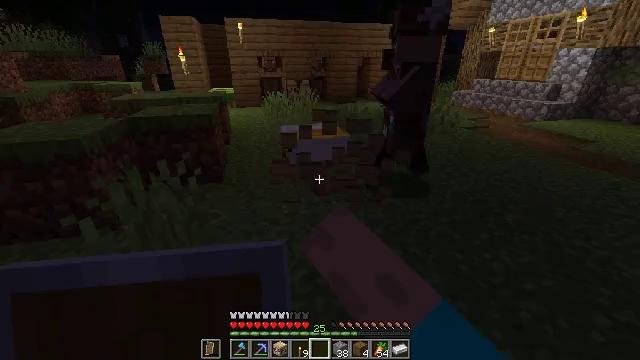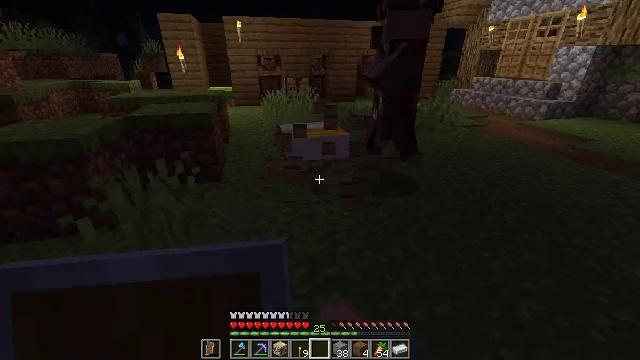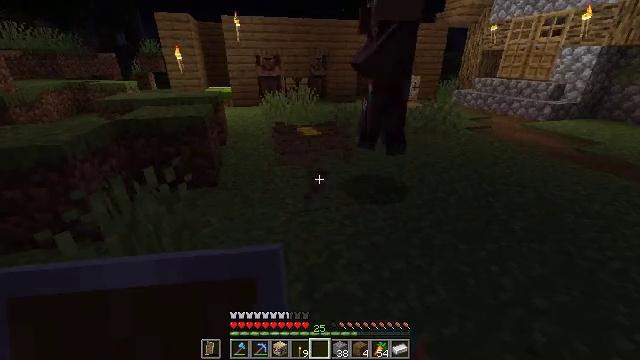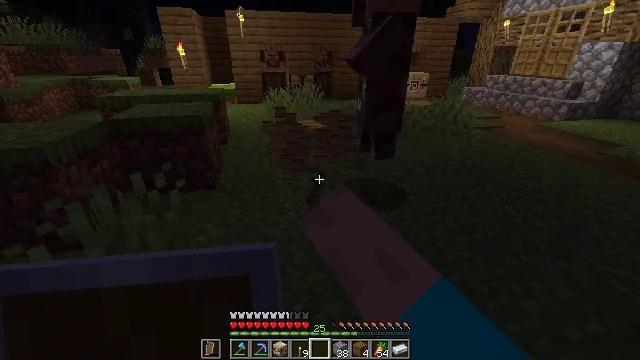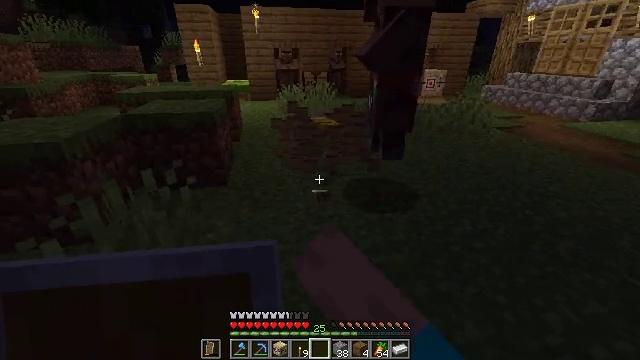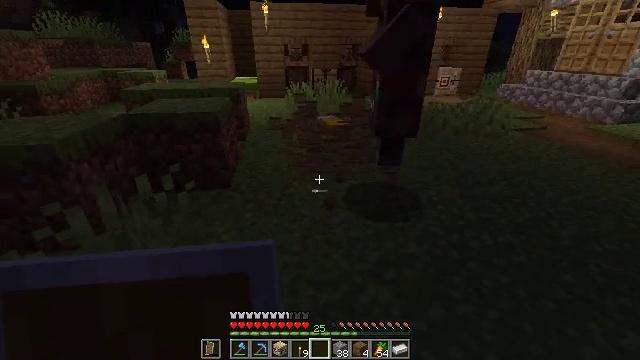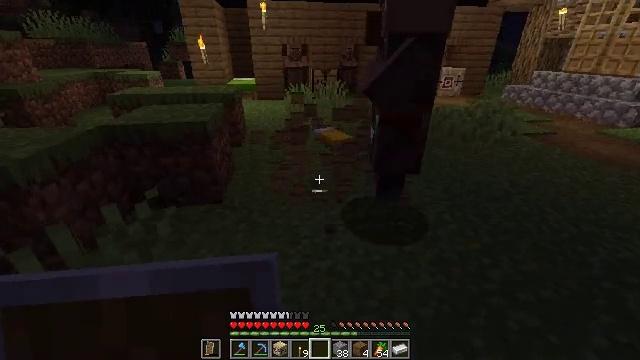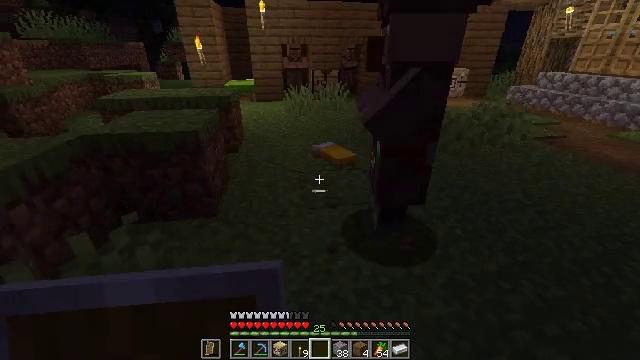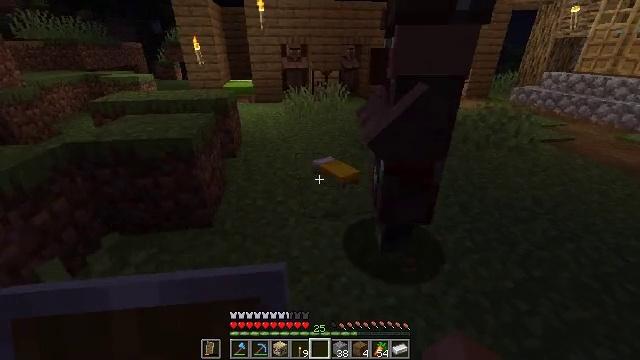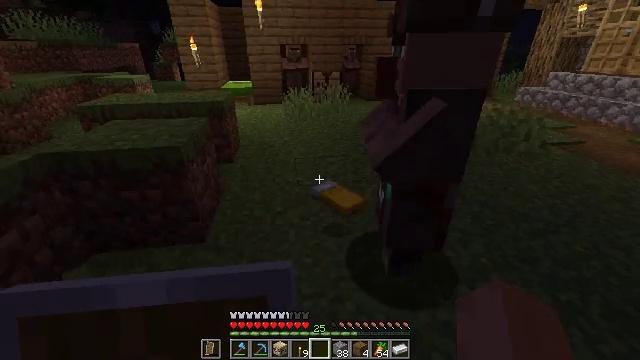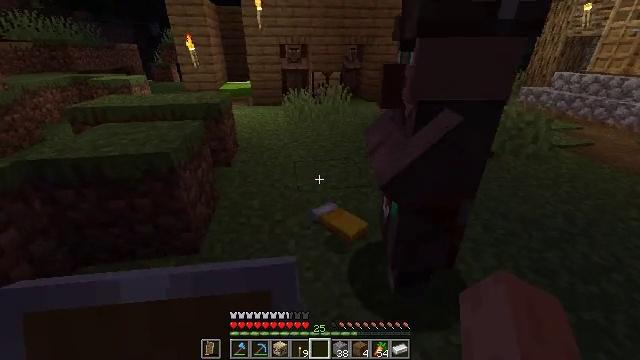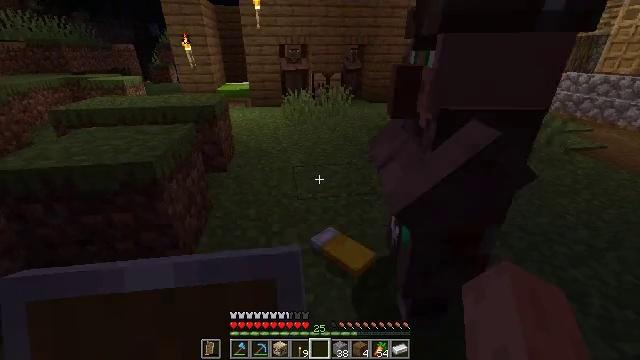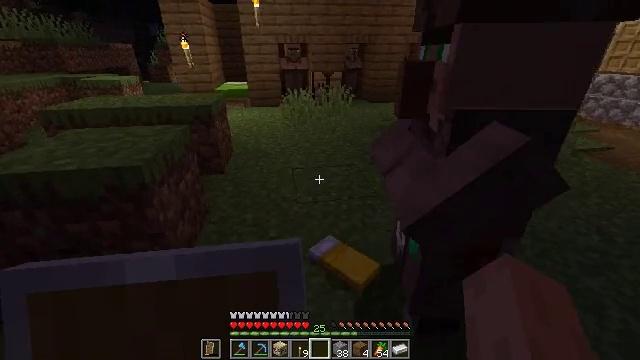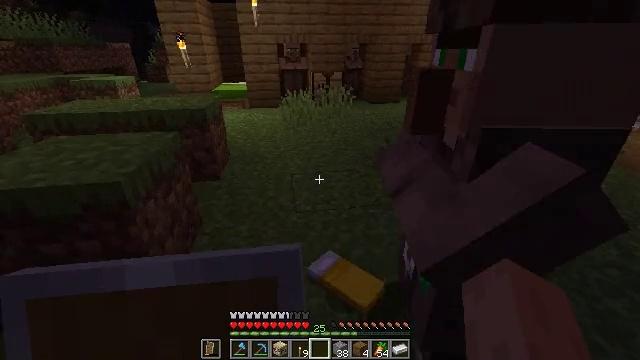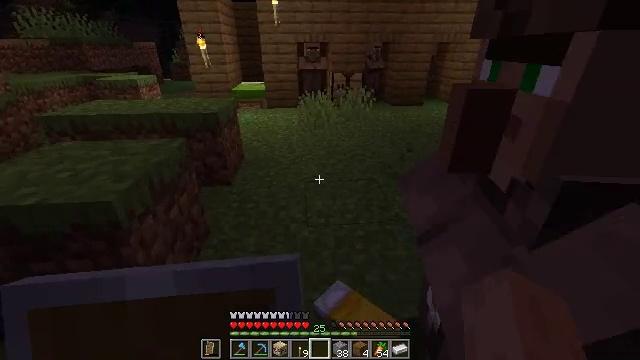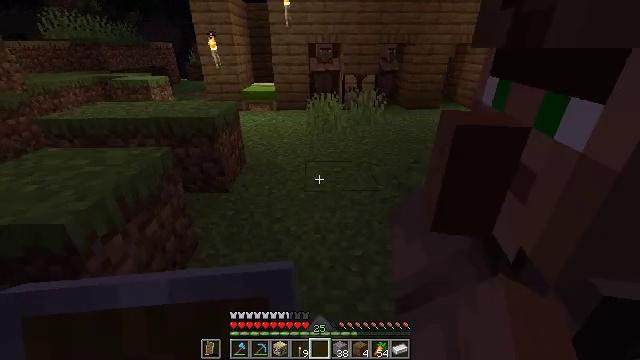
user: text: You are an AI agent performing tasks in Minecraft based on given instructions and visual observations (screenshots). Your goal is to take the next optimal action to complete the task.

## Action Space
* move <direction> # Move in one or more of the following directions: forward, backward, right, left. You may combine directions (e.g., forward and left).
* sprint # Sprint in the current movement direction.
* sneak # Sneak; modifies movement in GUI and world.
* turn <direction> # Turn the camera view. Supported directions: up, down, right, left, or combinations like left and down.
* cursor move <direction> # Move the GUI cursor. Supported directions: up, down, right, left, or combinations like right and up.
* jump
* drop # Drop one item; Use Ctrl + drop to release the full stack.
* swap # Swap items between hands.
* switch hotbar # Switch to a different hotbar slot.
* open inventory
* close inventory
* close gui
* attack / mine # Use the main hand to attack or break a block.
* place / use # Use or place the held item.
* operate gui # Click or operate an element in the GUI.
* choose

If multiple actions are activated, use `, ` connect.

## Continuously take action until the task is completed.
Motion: motion action
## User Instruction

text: Collect the lime bed for later use.
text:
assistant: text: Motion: move forward, attack / mine
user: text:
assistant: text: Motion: move forward, attack / mine
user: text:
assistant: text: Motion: move forward, turn left, attack / mine
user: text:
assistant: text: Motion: move forward, turn left
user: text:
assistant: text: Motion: move forward, turn left
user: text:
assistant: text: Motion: move forward
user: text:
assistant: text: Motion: move forward
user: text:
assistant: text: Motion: move forward
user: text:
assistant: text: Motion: move forward
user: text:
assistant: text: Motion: move forward
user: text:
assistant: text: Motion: move forward
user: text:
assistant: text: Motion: move forward
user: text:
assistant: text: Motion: move forward
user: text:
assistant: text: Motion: move forward and move right, turn left
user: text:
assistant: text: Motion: move right, turn left
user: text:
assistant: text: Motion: move right
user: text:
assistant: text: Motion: move right
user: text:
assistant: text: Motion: move back, turn left
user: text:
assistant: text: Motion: move back, turn left and up
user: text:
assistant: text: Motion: move back, turn left and up
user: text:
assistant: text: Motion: move back and move left, turn up
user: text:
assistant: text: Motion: move back and move left
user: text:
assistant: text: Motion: move back and move left, turn up
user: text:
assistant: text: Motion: move left, turn up
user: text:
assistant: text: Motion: move left, turn up
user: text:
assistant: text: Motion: move forward and move left, turn up
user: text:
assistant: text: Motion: move forward and move left, sprint
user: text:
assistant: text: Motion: move forward and move left, sprint
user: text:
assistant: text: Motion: move forward, sprint
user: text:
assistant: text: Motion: move forward, sprint